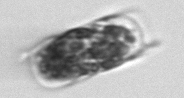
Label: Hemiaulus